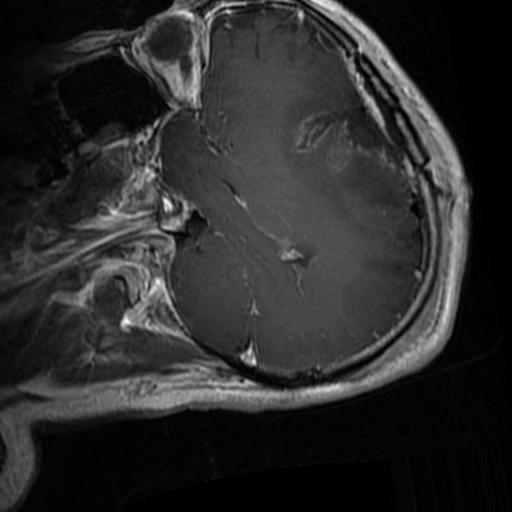
Label: brain_glioma